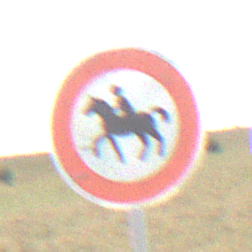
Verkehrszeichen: VerbotReiter
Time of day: Midday
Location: Outdoor (Nature)
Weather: PartlyCloudy
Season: NotSpecified
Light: Natural